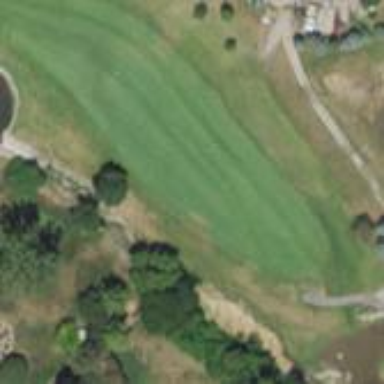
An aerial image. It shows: Water hazard in golf course. The hazard is natural water feature.